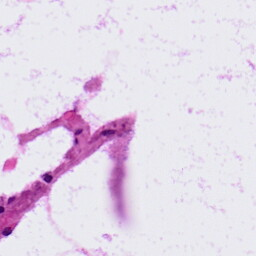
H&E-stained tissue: LymphNode